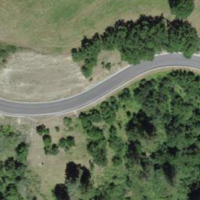
EUNIS habitat code: 23
Species observed at this site:
Papilio machaon